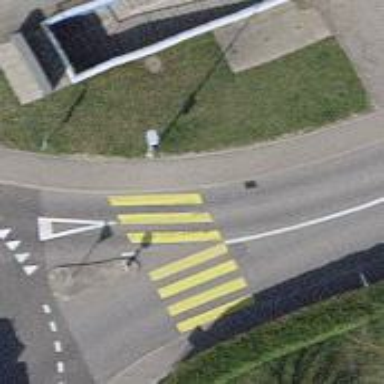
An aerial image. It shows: Uncontrolled footway crossing with markings.